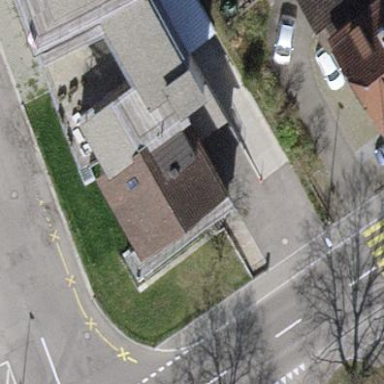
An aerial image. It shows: Part of building.